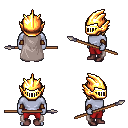
a pixel art fantasy rpg character, male body template, dark elf, purple skin, gray cape, red pants, white blonde pageboy hairstyle, gold helm, leather bracers, maroon shoes, spear, four views (front, back, left, right), 2x2 character sprite sheet, small pixel art, hard edges, no anti-aliasing